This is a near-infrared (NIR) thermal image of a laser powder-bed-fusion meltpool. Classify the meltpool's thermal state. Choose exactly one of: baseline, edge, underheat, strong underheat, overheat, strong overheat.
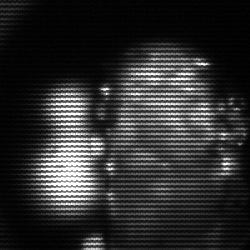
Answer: strong underheat